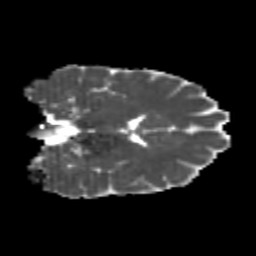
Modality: MD
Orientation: coronal
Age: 22
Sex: female
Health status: healthy
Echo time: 0.074 s